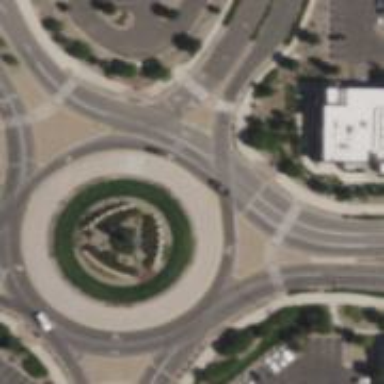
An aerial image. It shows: Secondary road made of asphalt leading to roundabout.